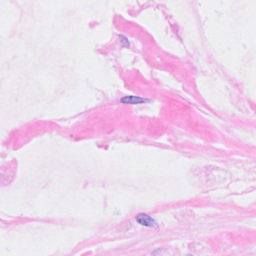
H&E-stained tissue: Breast